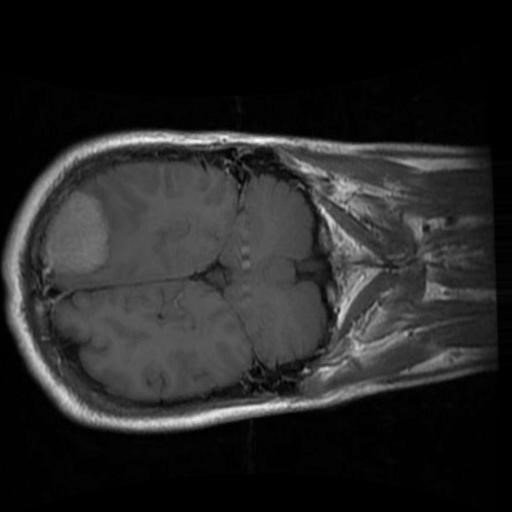
Label: brain_menin